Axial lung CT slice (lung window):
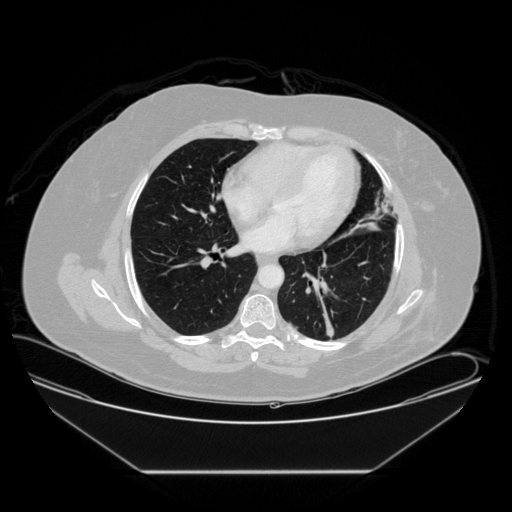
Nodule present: no